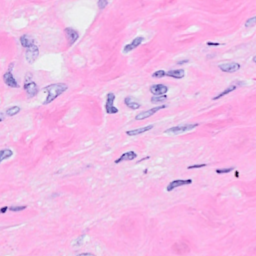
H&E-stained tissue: Breast